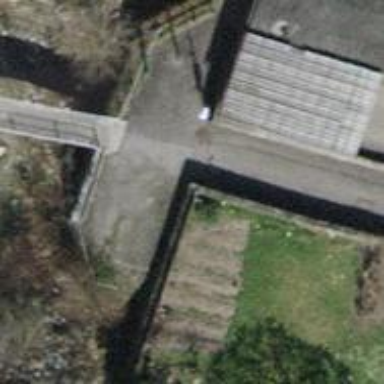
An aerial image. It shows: Concrete footway bridge.